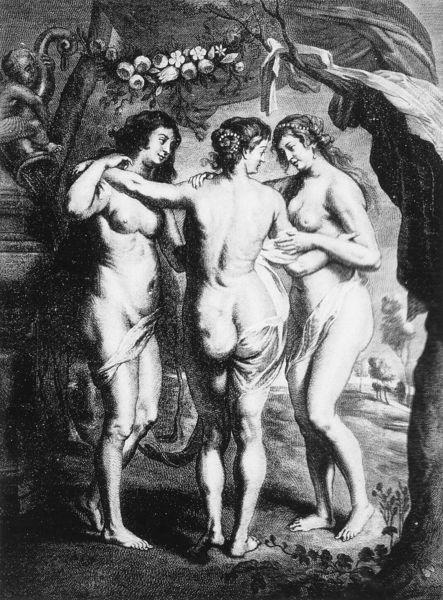
Titel: Die drei Grazien
Künstler: Pieter de d. J. Jode
Institution: Antwerpen, Stedelijk Prentenkabinet
Schlagwörter: akt, baum, nackt, bäume, frauen, blume, blumen, brust, frau, frisur, haar, paris, pastell, reden, unterhalten, blüten, rose, rosen, tuch, tanz, architektur, arme, stamm, haare, tücher, drei, girlande, pflanzen, tanzen, perlen, engel, garten, putte, putto, beine, hintern, umarmung, unterhaltung, zöpfe, fahne, fels, grafik, grazien, sprechen, umarmen, bluemn, radierung, perlenschnur, efeu, freundschaft, reigen, kupferstich, pastel, drei grazien, grazie, po, 17. jh